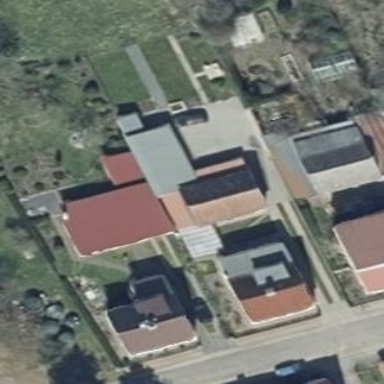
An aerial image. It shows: Building with flat grey roof.